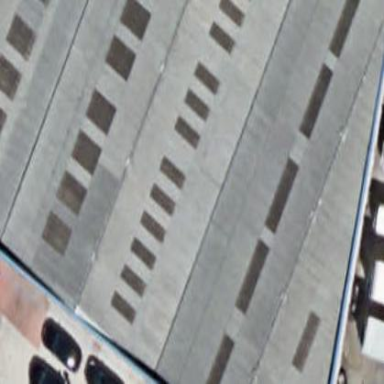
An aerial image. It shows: Warehouse.